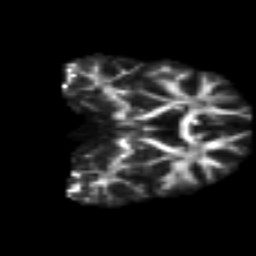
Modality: FA
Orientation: coronal
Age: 19
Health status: ill
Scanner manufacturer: philips
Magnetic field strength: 3 T
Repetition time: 9 s
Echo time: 0.127 s